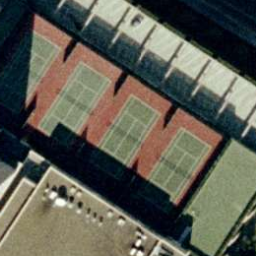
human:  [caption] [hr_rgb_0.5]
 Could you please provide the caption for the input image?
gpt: There are four tennis courts surrounded by some buildings .

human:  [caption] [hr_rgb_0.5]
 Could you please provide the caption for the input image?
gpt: Four tennis courts arranged neatly with some buildings surrounded .

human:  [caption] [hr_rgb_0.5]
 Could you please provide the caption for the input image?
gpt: The four tennis courts are neatly arranged and surrounded by buildings.

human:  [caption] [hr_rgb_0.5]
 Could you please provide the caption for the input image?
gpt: Four tennis courts are surrounded by some buildings .

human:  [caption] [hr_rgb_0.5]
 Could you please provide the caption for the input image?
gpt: There are four tennis courts arranged neatly and some buildings are surrounded.